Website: crate-barrel
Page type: billing-address
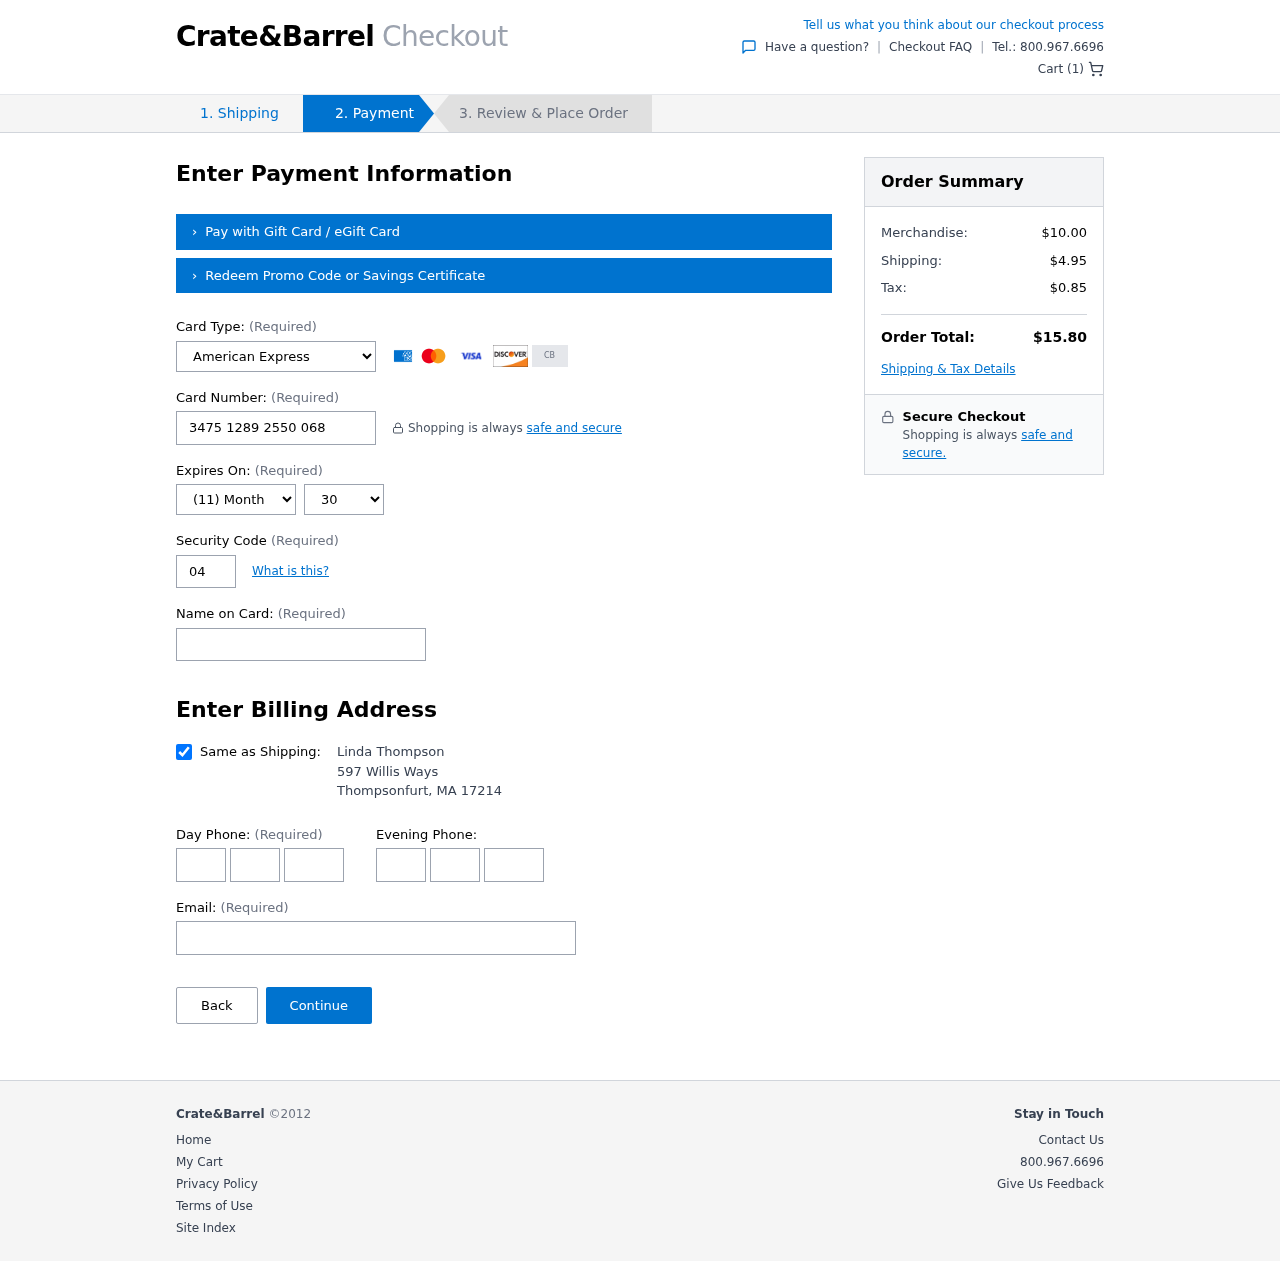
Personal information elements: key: PII_CARD_CVV
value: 0425
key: PII_CARD_EXPIRY_MONTH
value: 11
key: PII_CARD_EXPIRY_YEAR
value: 30
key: PII_CARD_NUMBER
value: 3475 1289 2550 068
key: PII_CARD_TYPE
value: American Express
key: PII_CITY
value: Thompsonfurt
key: PII_EMAIL
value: linda.thompson@gmail.com
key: PII_FULLNAME
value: Linda Thompson
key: PII_PHONE_ALT_AREA
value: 287
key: PII_PHONE_ALT_PREFIX
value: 666
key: PII_PHONE_ALT_SUFFIX
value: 2065
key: PII_PHONE_AREA
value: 780
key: PII_PHONE_PREFIX
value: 900
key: PII_PHONE_SUFFIX
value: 5216
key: PII_POSTCODE
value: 17214
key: PII_STATE_ABBR
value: MA
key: PII_STREET
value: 597 Willis Ways
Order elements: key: ORDER_NUM_ITEMS
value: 1
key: ORDER_SUBTOTAL
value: $10.00
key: ORDER_SHIPPING_COST
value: $4.95
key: ORDER_TAX
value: $0.85
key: ORDER_TOTAL
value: $15.80